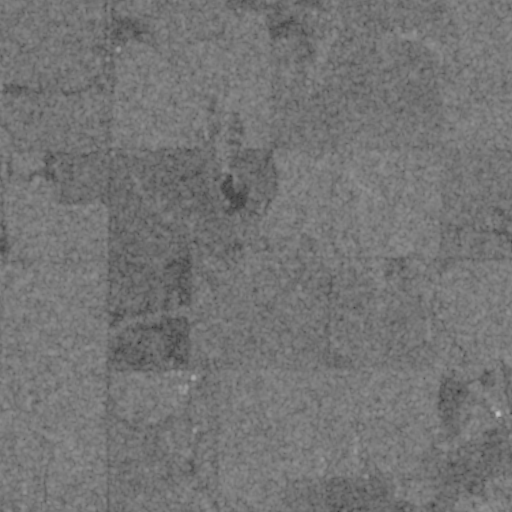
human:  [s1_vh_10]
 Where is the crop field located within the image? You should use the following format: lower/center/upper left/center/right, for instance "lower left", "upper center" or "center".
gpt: The crop field is located in the upper left of the image.
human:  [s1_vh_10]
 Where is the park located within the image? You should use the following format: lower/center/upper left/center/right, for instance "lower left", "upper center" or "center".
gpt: The park is located in the upper left of the image.
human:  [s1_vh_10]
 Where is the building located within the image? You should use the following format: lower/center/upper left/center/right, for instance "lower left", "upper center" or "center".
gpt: The building is located in the lower right of the image.
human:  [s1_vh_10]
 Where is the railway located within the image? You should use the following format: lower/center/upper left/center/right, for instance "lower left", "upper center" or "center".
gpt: The railway is located in the lower of the image.
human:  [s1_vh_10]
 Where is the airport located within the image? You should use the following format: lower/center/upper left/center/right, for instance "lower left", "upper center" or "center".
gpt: There is no airport in the image.

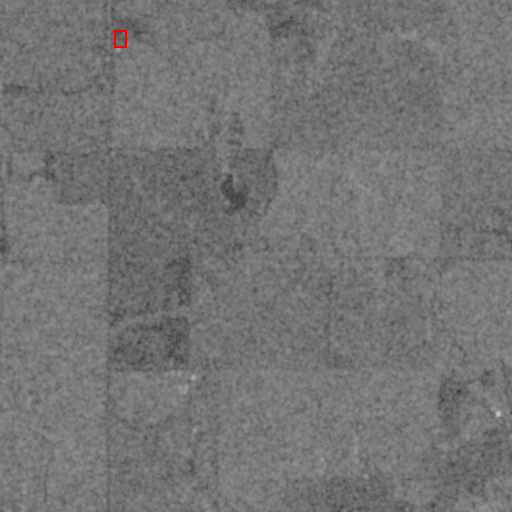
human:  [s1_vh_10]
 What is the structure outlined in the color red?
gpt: The structure outlined in red is a park.
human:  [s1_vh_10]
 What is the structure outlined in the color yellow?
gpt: There is no yellow outline.